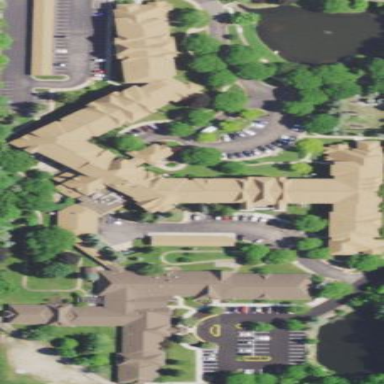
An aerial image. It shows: Building.